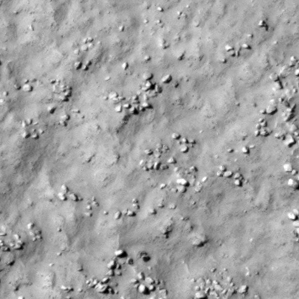
Label: non_frost